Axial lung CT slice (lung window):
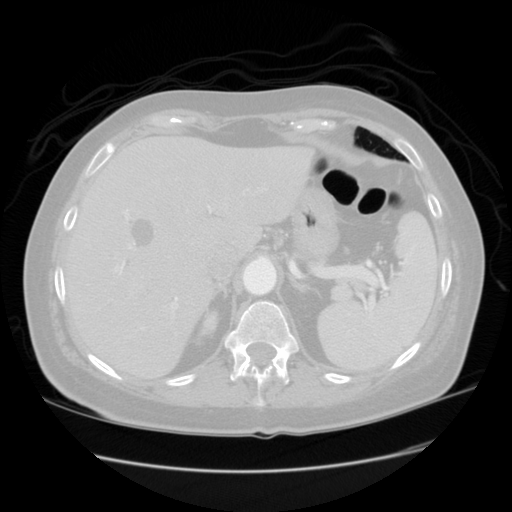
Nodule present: no